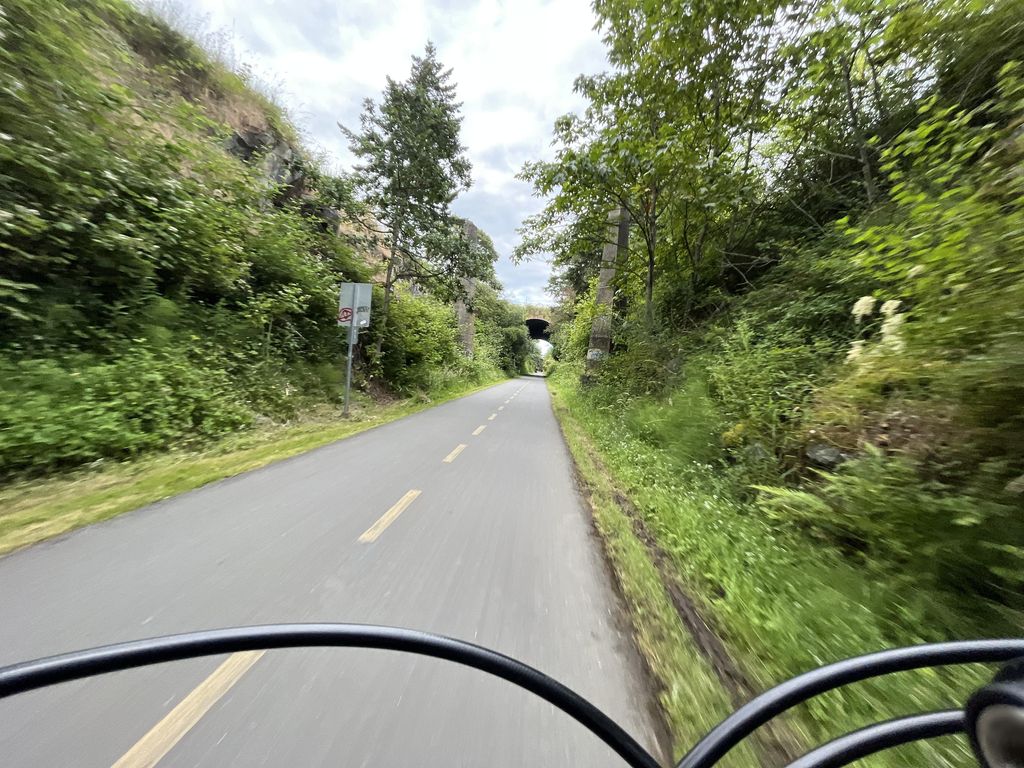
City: victoria